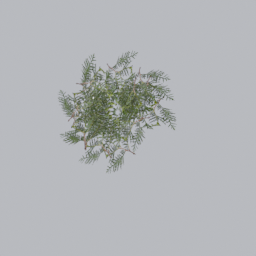
Label: nature